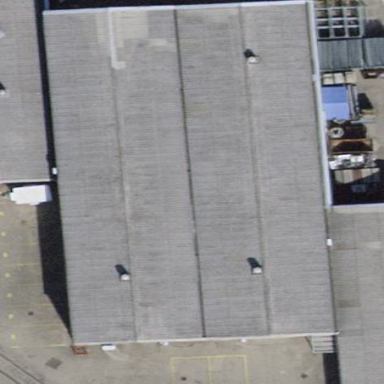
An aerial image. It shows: Industrial building.